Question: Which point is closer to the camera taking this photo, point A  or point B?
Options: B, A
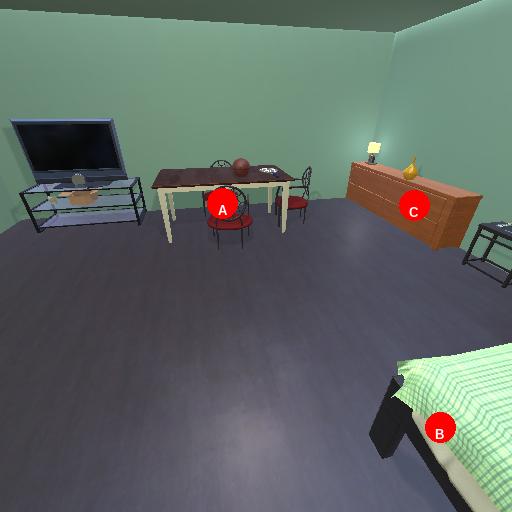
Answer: B